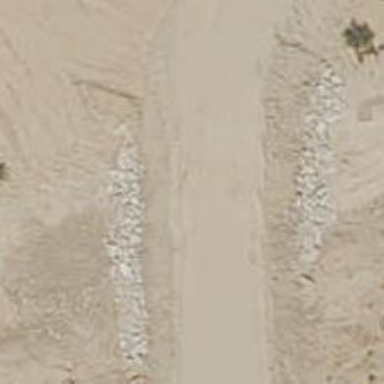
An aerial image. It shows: Dirt footway.